Question: I want python to print the next line like t+1 in the excel file into python output window when a condition is met . I believe the problem lies in this part of the code
'''
print "FA",row[0], ','.join(row[1:])
'''
This prints the present day I need python to print the next day (t+1)
I tried 'print "FA",row[0], ','.join(row[1:]).nextline()'
but that does not work
for example
lets say the excel file has
'''
35F 1,0,1,0,1,1,1
66F 1,0,1,0,0,0,0
35F 1,0,1,0,1,1,1<-- at this moment python prints this part
66F 1,0,1,0,0,0,0<--- **But I want python to print this {66F 1,0,1,0,0,0,0} this is the t+1**
'''
Furthermore, here is the full code
'''
import csv
with open('2015weather.csv', 'r') as file1:
val = list(csv.reader(file1))[3]
with open('FAsince1900.csv', 'r') as file2:
reader = csv.reader(file2)
reader.next() # this skips the first row of the file
# this iteration will start from the second row of file2.csv
for row in reader:
if row[1:] == val:
print print "FA",row[0], ','.join(row[1:])
'''

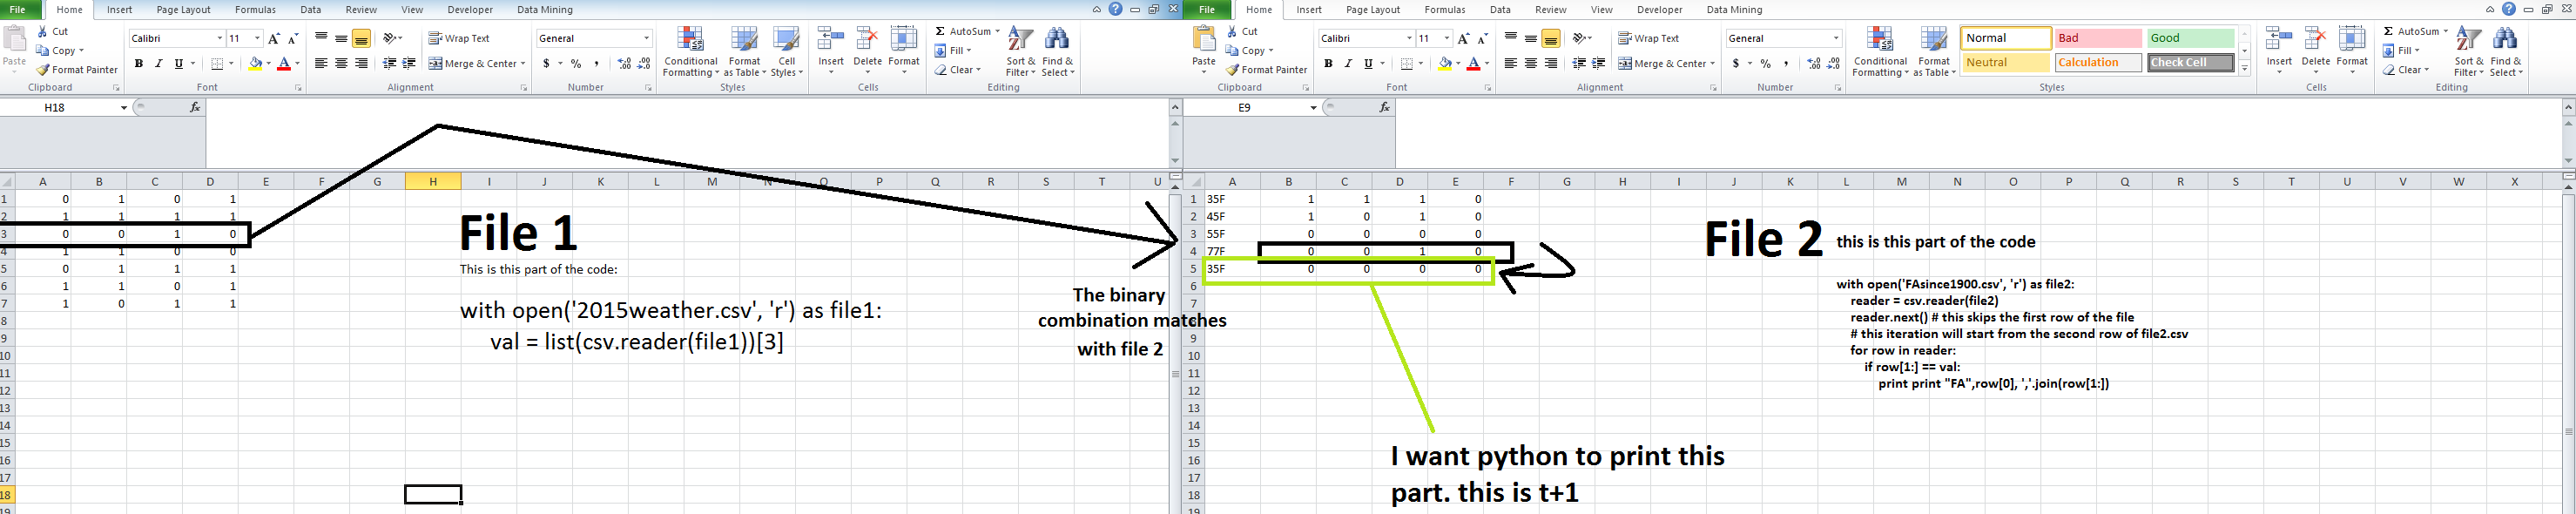
Answer: How about something like this:
'''
conditionMet = False
for row in reader:
if conditionMet == True:
print "FA",row[0], ','.join(row[1:])
conditionMet = False # or break if you know you only need at most one line
if row[1:] == val:
conditionMet = True
'''